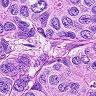
Metastatic tissue present: yes